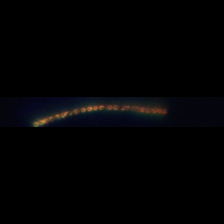
Taxon: Chaetoceros
Group: Diatoms